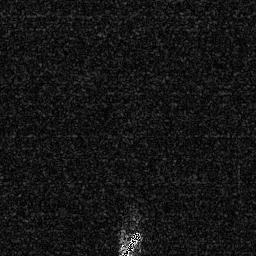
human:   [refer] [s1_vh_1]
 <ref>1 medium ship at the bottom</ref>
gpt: <box>[[46, 89, 55, 99, 0]]</box>